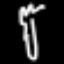
Label: fork